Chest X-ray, PA view. Patient: 34 years old, sex F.
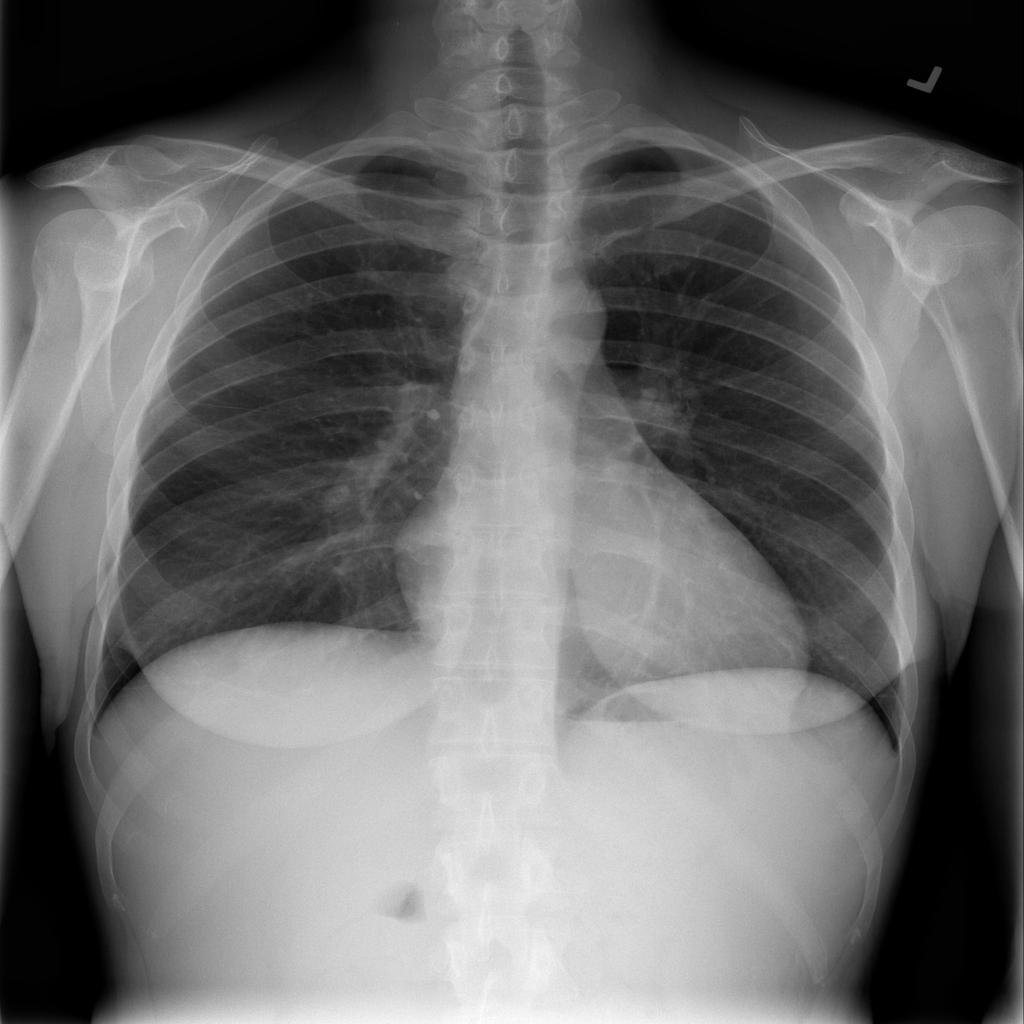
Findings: Atelectasis